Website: slack
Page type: payment
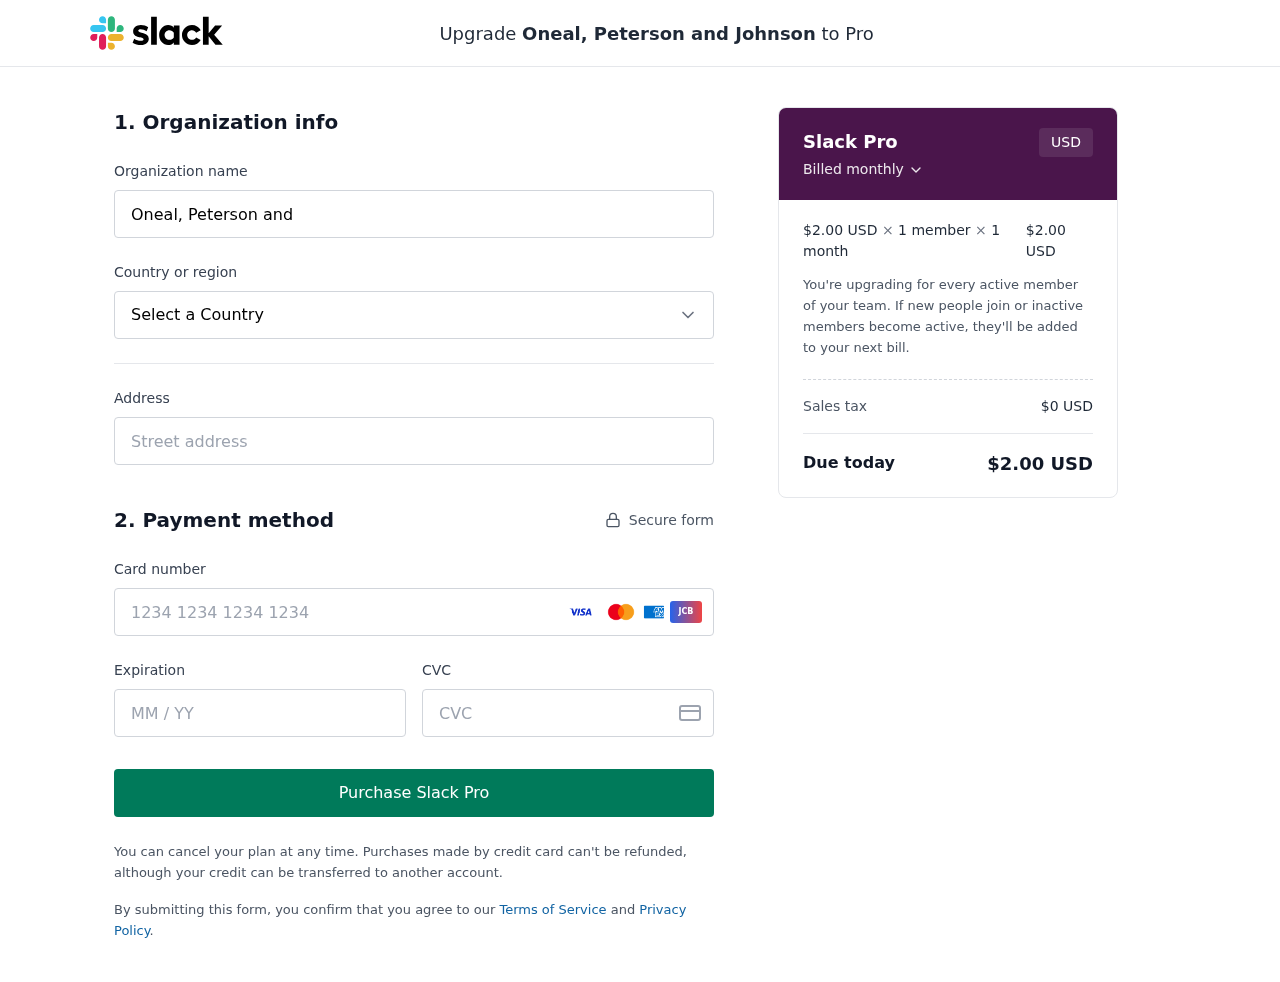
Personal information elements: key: PII_CARD_CVV
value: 506
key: PII_CARD_EXPIRY
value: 12/30
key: PII_CARD_NUMBER
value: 4989 1284 8843 7175
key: PII_COMPANY
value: Oneal, Peterson and Johnson
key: PII_COUNTRY
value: United States
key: PII_STREET
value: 375 Bradley Points Suite 785
Product elements: key: PRODUCT1_PRICE
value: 2
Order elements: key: ORDER_SUBTOTAL
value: $2.00 USD
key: ORDER_TAX
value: $0 USD
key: ORDER_TOTAL
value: $2.00 USD